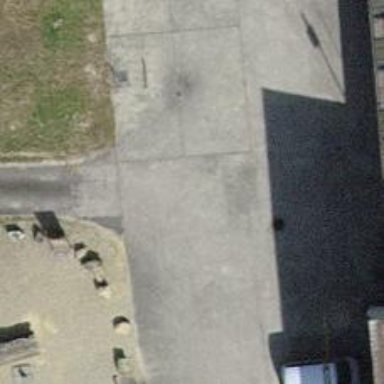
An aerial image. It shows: Concrete driveway.